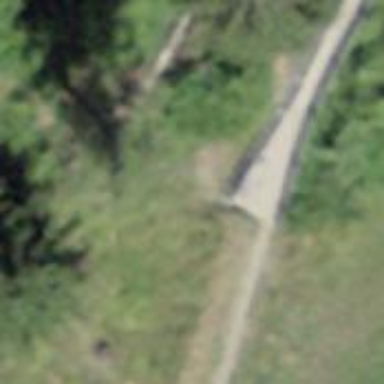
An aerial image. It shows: Brown bench in the vicinity.